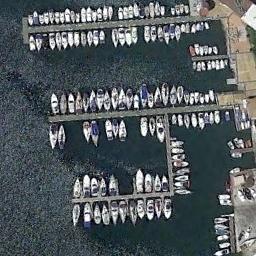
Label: harbor